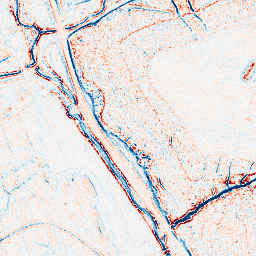
Category: edge_preserving
Decomposition family: anisotropic_diffusion
Decomposition parameters: iterations: 5
kappa: 10
gamma: 0.2
Upsampling method: edge_directed
Upsampling parameters: scale: 4
Upsampling scale: 4